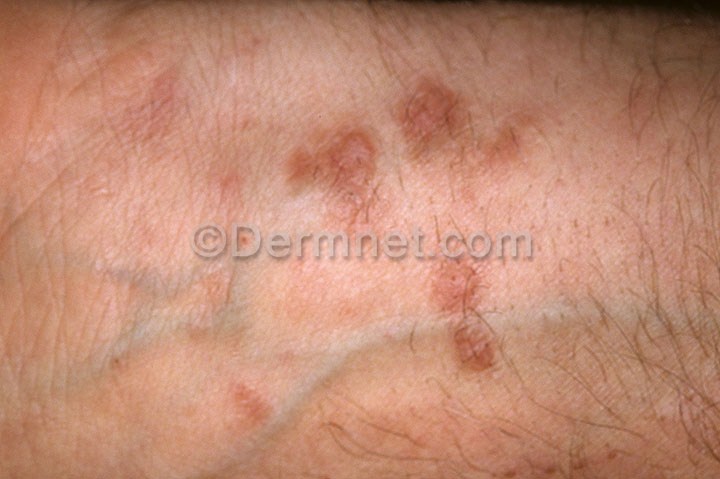
Disease: Nail Fungus and other Nail Disease